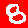
Digit: 8